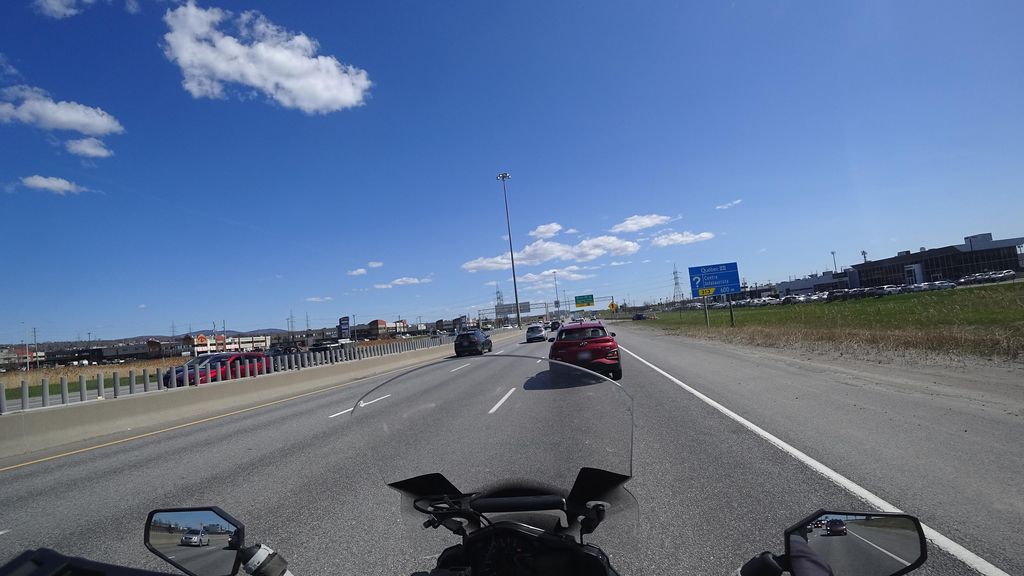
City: quebec_city